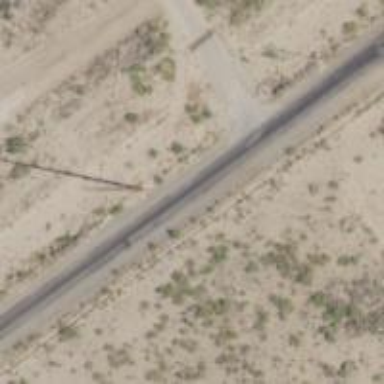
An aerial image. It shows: Power pole.